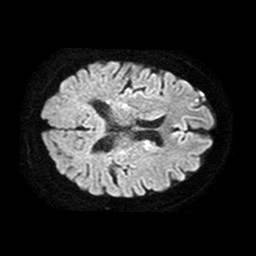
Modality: TRACE
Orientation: axial
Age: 55
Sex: female
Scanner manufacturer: philips
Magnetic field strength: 1.5 T
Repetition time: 3.398 s
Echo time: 0.09411 s